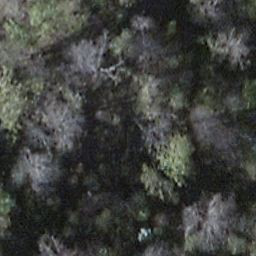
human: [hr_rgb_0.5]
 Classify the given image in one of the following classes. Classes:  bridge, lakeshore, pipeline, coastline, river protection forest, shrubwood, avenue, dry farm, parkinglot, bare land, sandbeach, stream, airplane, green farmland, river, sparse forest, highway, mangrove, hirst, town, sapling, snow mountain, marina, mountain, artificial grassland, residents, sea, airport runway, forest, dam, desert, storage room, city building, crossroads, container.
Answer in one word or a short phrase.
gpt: shrubwood